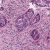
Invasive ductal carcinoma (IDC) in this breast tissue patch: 1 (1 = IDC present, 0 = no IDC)